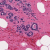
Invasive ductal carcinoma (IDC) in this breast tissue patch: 0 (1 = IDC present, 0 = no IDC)